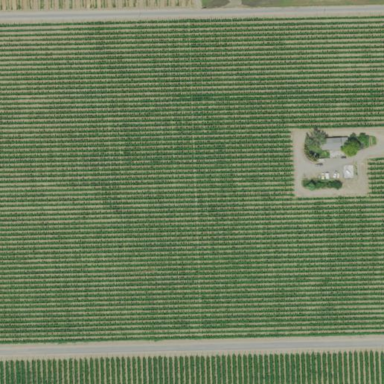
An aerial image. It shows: Orchard.